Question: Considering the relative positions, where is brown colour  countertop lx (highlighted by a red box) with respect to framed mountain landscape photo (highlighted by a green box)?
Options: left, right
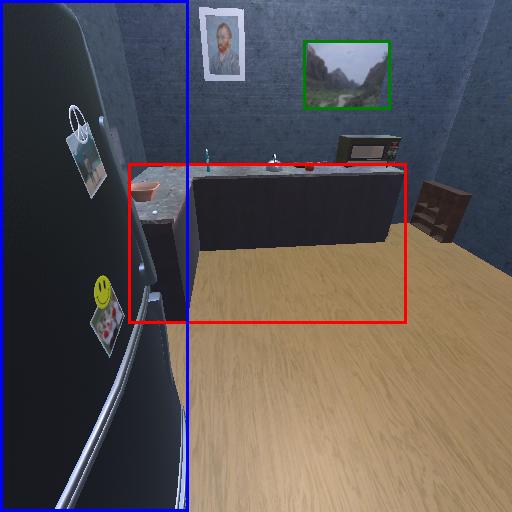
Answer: left